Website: lowes
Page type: account-selection
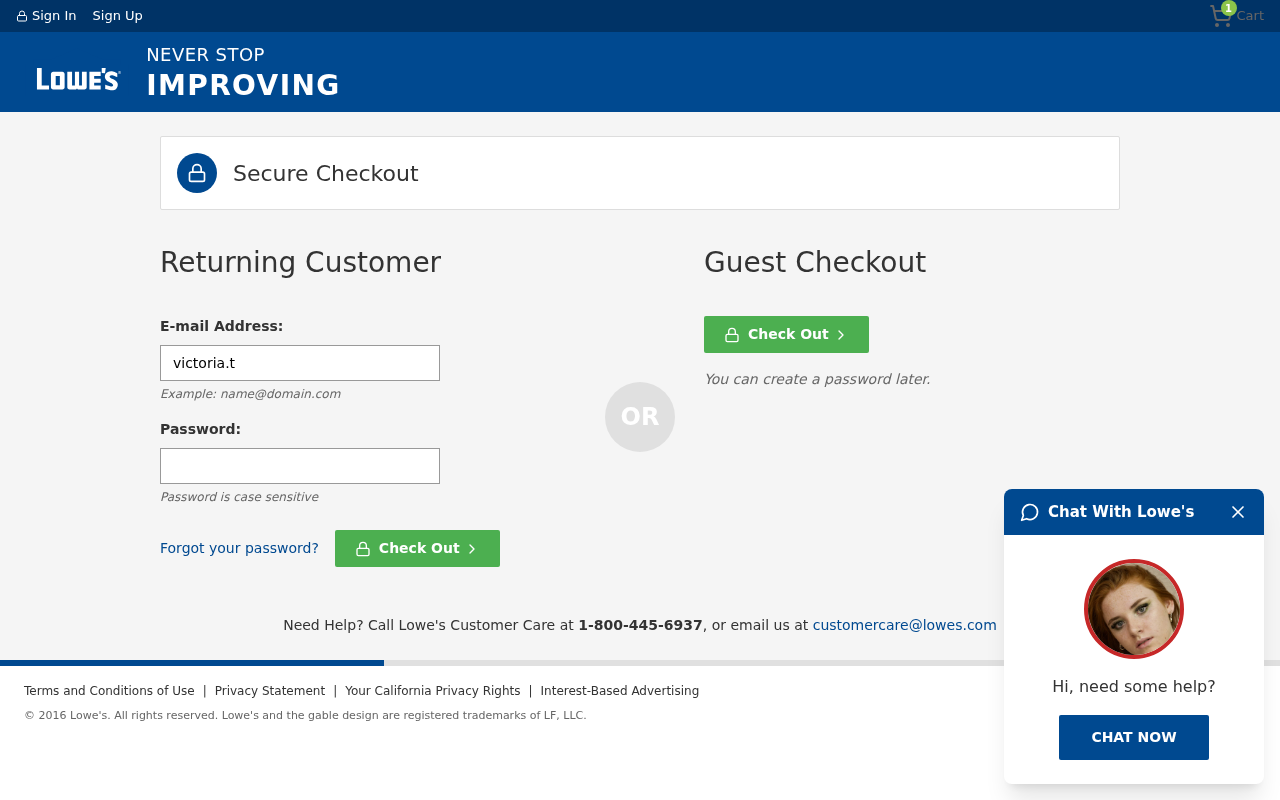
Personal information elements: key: PII_LOGIN_USERNAME
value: victoria.thompson
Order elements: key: ORDER_NUM_ITEMS
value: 1